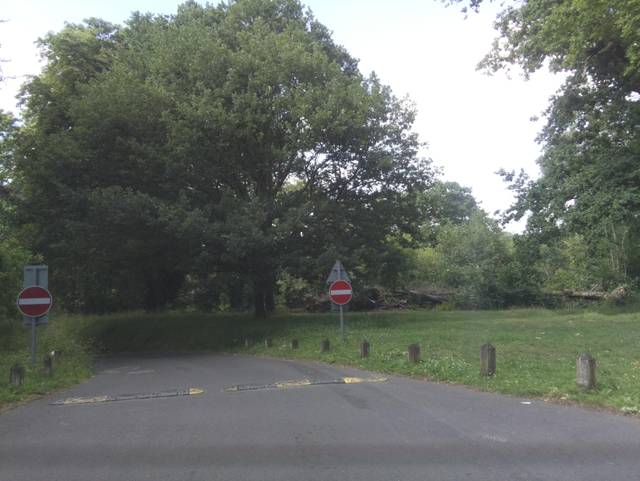
Region: United Kingdom
Coordinates: 51.269, 0.5398